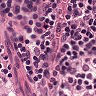
Metastatic tissue present: no